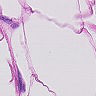
Metastatic tissue present: no